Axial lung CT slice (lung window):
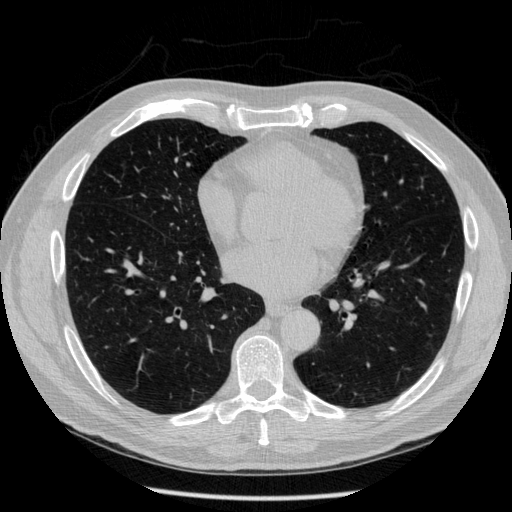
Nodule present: no